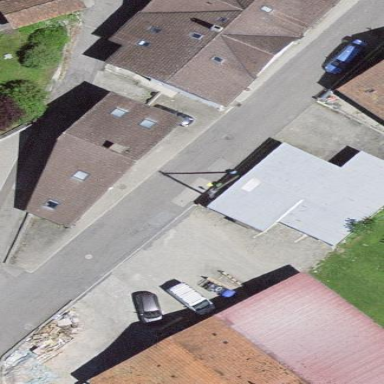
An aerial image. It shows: Garage.